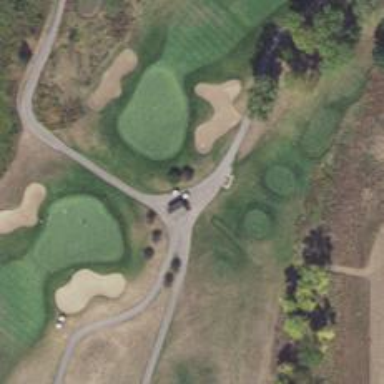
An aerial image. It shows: Golf cartpath that is also road path.